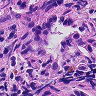
Metastatic tissue present: yes